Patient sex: F
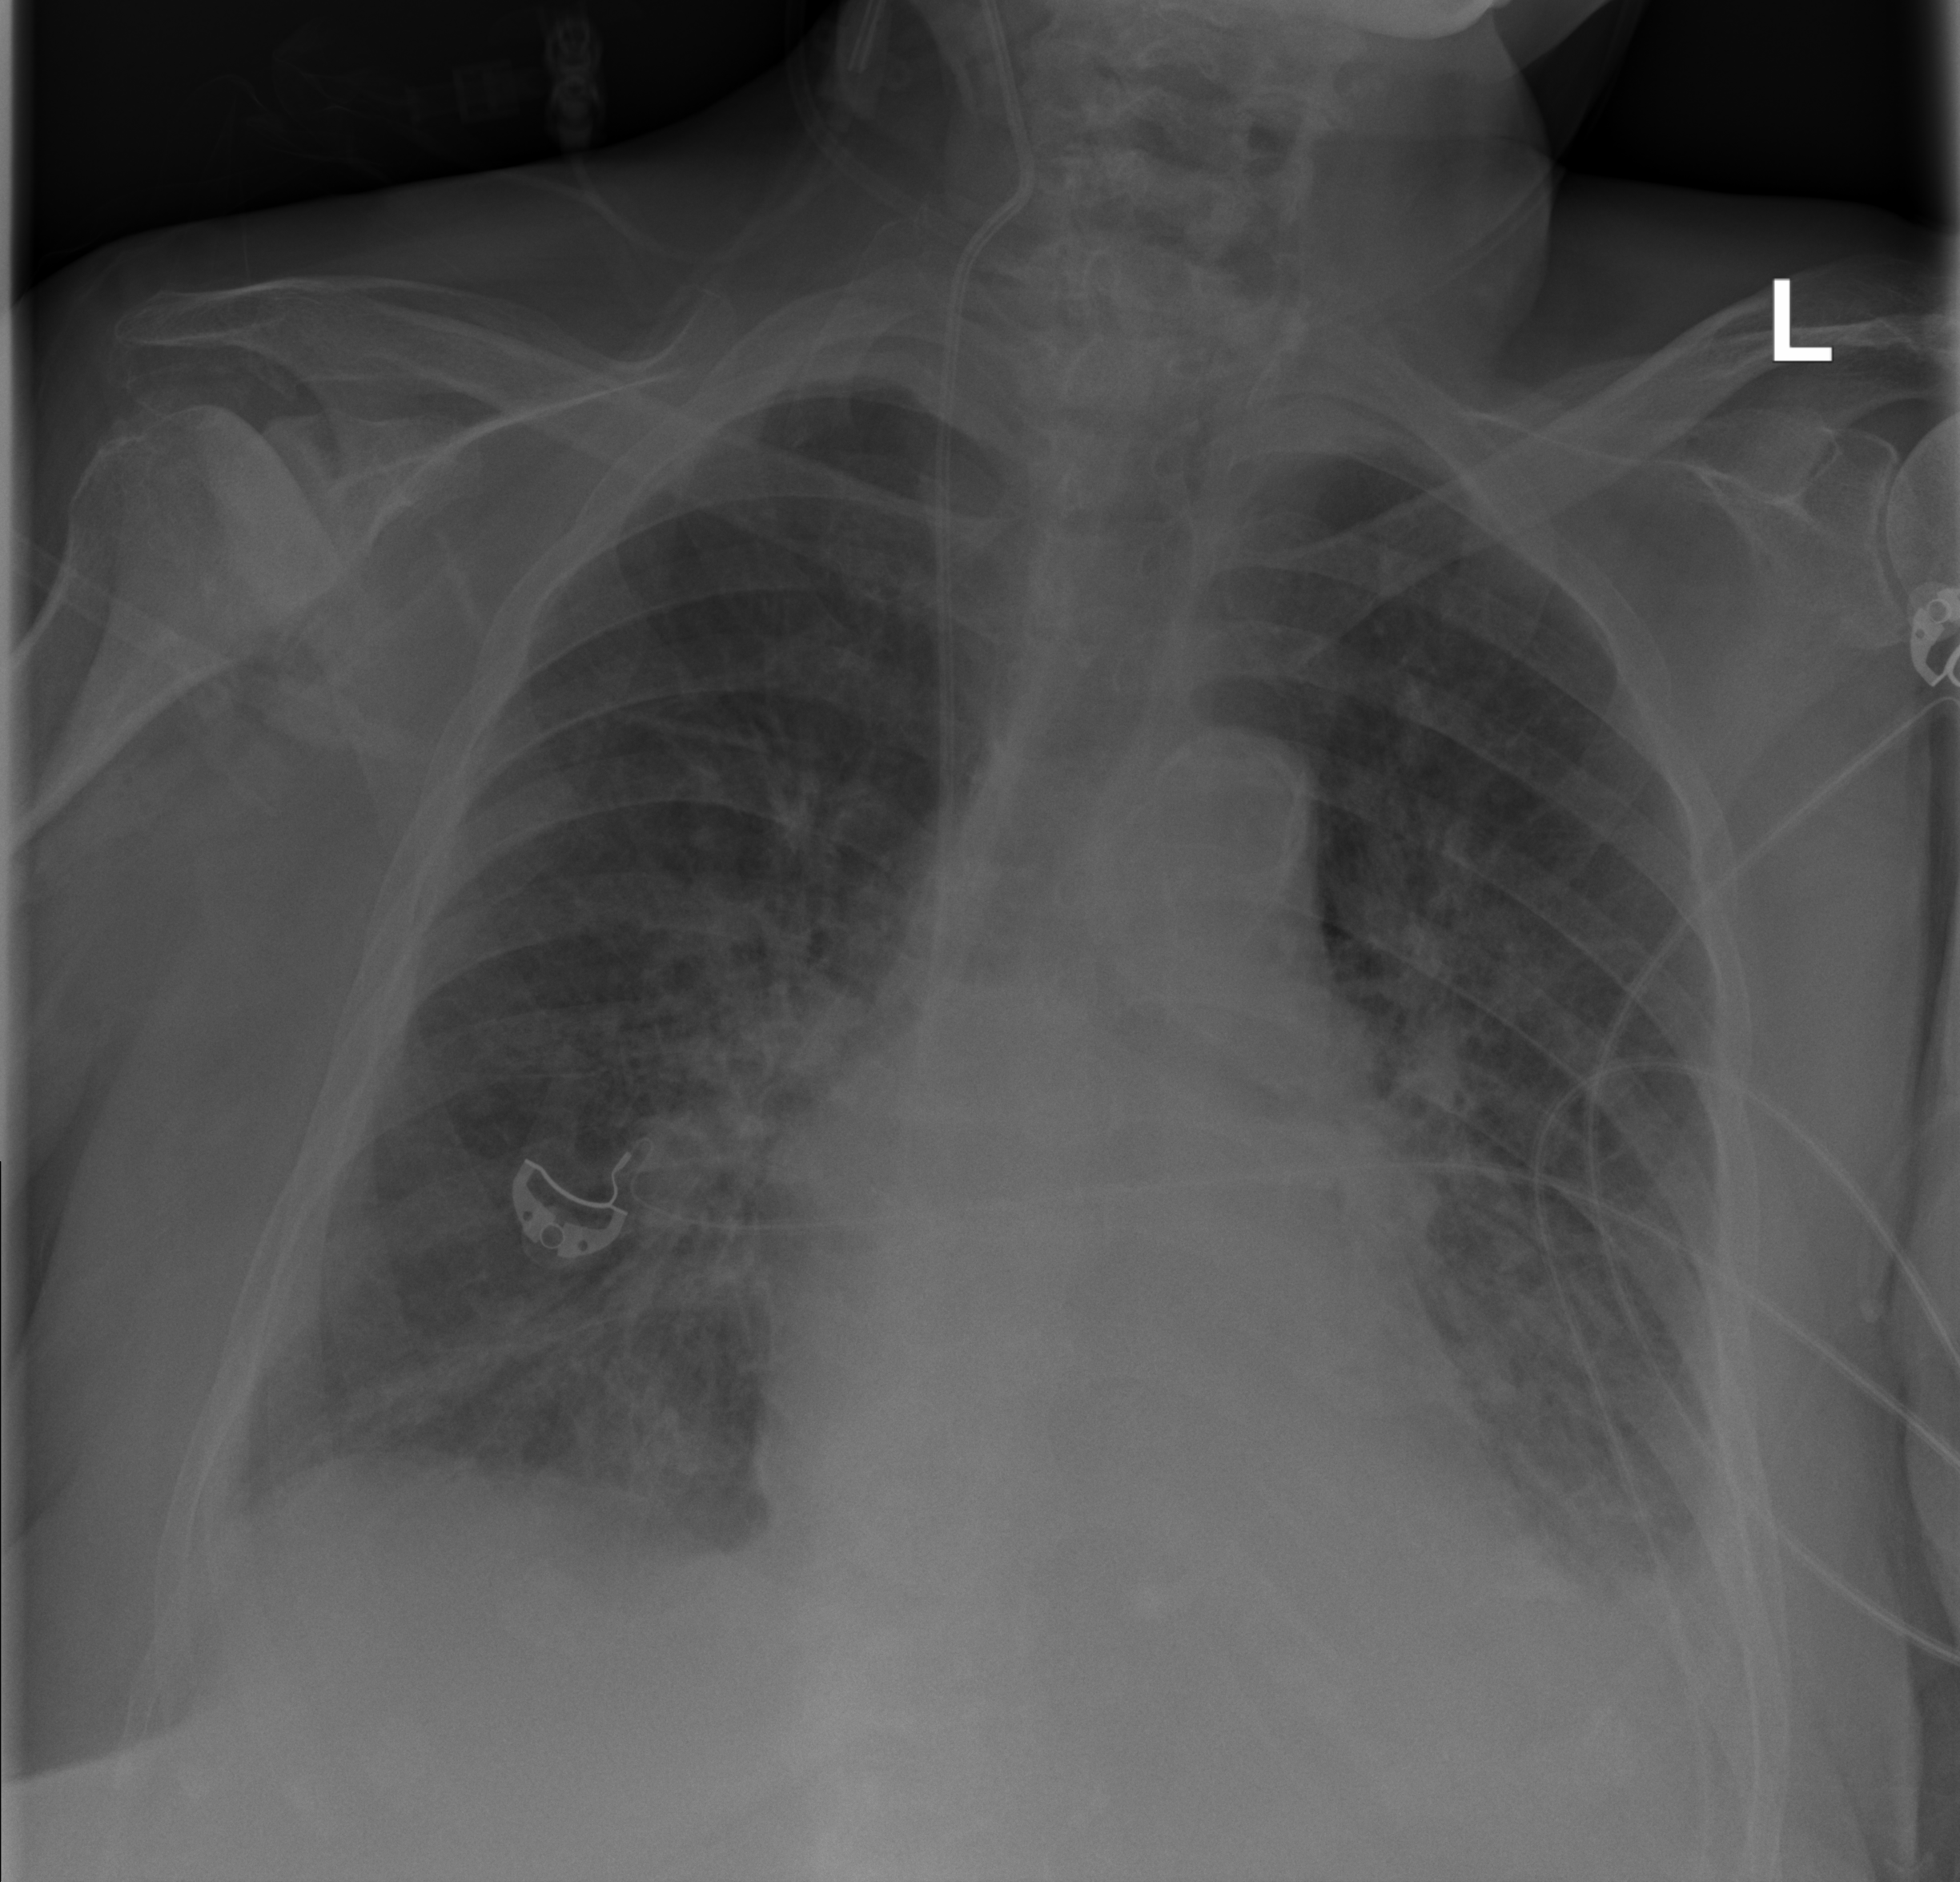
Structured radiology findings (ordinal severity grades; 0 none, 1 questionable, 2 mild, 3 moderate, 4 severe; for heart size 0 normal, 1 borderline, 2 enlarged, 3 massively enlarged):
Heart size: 1
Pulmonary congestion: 2
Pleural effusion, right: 2
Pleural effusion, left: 2
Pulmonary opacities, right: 2
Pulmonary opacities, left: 2
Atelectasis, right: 2
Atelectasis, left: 2